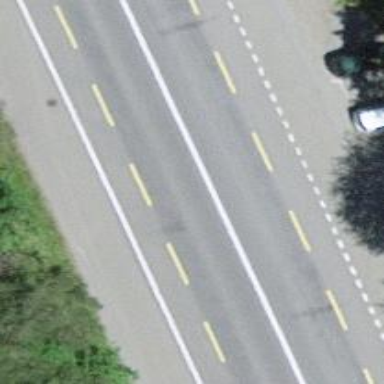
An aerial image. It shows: Primary highway with dedicated cycle lane on both sides.